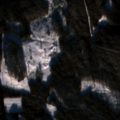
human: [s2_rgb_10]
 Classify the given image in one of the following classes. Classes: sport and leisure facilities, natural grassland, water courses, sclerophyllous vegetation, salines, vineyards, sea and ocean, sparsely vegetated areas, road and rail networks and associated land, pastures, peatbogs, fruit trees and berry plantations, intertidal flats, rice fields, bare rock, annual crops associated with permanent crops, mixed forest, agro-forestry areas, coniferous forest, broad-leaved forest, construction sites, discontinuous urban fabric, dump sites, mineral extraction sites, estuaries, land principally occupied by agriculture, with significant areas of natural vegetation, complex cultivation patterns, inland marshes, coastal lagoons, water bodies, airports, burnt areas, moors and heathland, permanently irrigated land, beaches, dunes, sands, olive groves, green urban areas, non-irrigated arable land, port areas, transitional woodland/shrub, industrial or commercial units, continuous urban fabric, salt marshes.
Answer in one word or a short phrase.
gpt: coniferous forest, water bodies